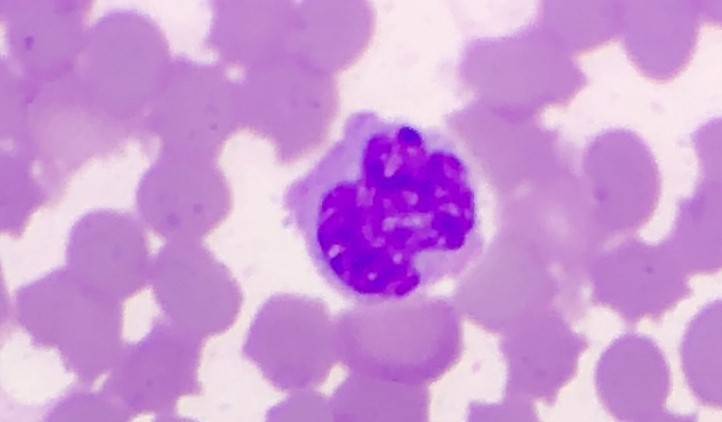
White blood cell type: Neutrophil